Current action and preconditions to check: trajectory_clear

Your task: For each precondition in the list above, predict whether it will hold at this action.

Consider the current scene as observed from the mobile robot's camera, and analyze the predicted future states of all dynamic agents (e.g., people, animals, vehicles, or any moving entities) within the NEXT SECOND.

IMPORTANT: Only answer "very likely" if you are absolutely certain—based on strong, clear evidence—that a dynamic agent will violate the precondition in the predicted future state. Do NOT answer "very likely" for unlikely, ambiguous, or low-probability risks.

Ask yourself for each precondition: Is there a high probability, with clear and convincing evidence, that the predicted future states of any dynamic agent will interfere with the predicted future state of the currently executing action within the NEXT SECOND, causing that precondition to fail?

Assess the risk level based on these predictions. Use "likely" or "very likely" if motions create a clear risk of interference.

Use "neutral" or "improbable" if agents are nearby but their predicted paths are clearly diverging or non-conflicting.

Failure Risk Categories: "very improbable", "improbable", "neutral", "likely", "very likely"

Answer Format: Output ONLY the probability_of_failure value from these categories: "very improbable", "improbable", "neutral", "likely", "very likely"

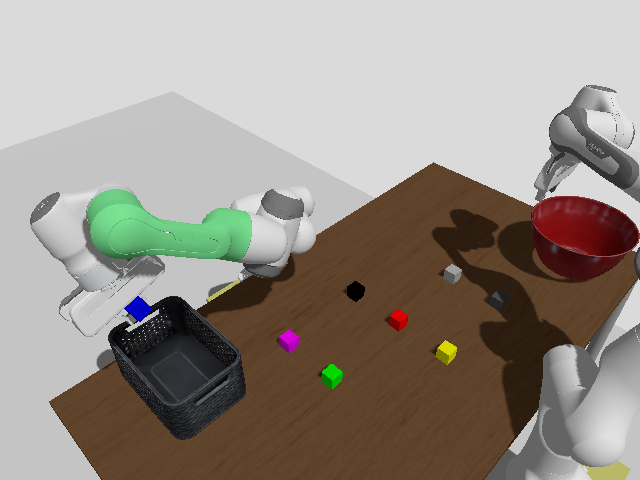

Answer: very improbable